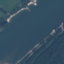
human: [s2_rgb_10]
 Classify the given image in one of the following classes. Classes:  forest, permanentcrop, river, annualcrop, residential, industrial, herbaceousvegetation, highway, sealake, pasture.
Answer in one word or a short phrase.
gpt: River